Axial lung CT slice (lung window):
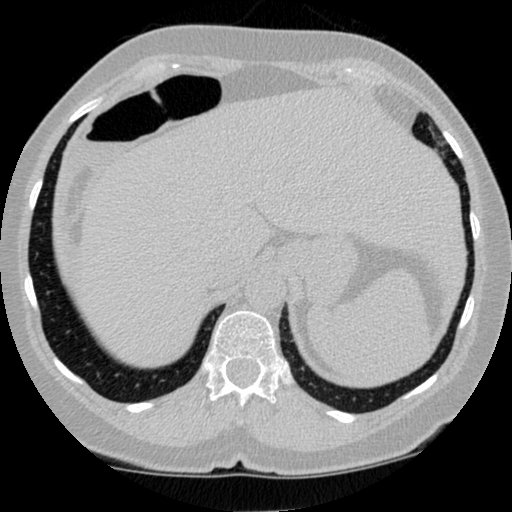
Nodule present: no